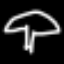
Label: mushroom